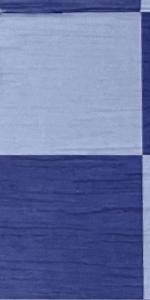
Label: Empty